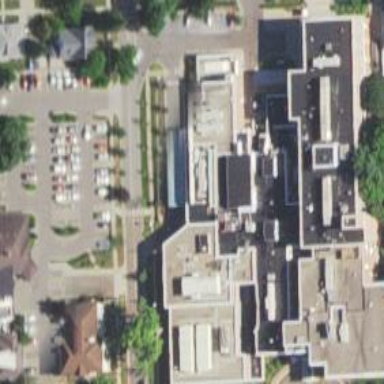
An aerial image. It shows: Hospital.